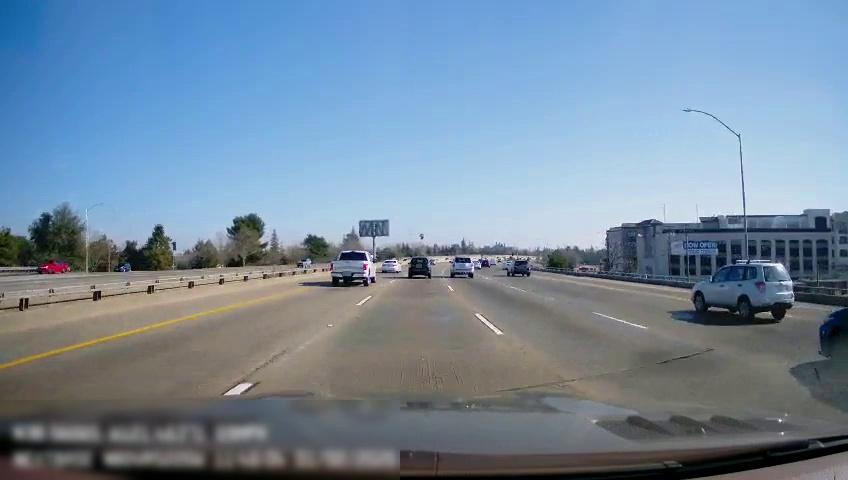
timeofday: Day
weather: Sunny
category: Vehicles | SUV
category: Drivable Space
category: Vehicles | Car
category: Vehicles | SUV
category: Drivable Space
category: Vehicles | Car
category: Vehicles | Truck
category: Vehicles | Car
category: Vehicles | Car
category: Vehicles | Car
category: Vehicles | SUV
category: Vehicles | SUV
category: Vehicles | SUV
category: Lanes | Current Lane
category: Lanes | Current Lane
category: Lanes | Alternate Lane
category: Lanes | Alternate Lane
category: Lanes | Alternate Lane
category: Traffic | Signs